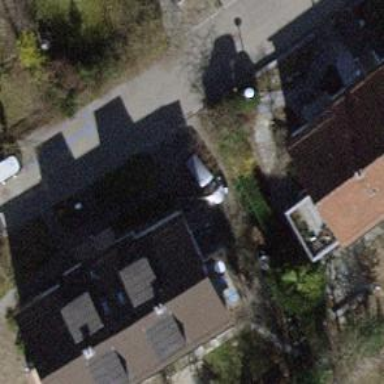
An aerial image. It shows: Building with tile roof.